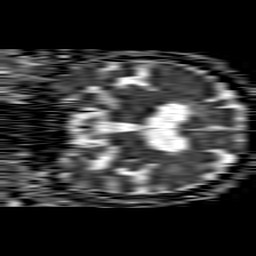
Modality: ADC
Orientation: coronal
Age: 78
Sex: male
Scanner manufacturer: philips
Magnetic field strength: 1.5 T
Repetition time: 4.6 s
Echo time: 0.08517 s